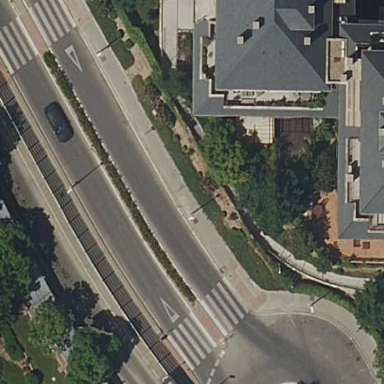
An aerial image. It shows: Kerb barrier.